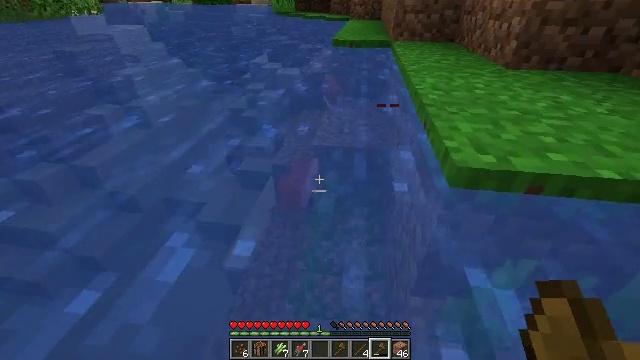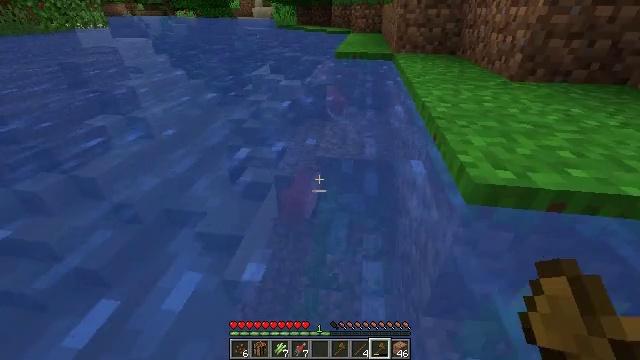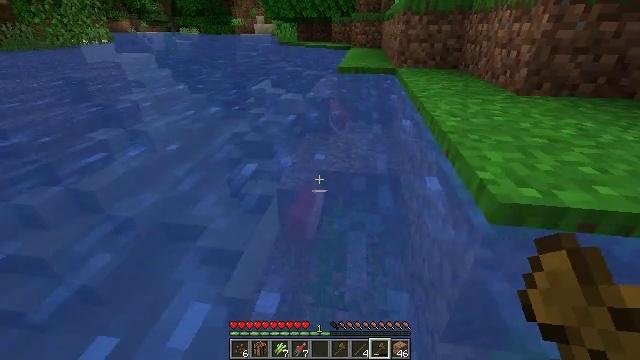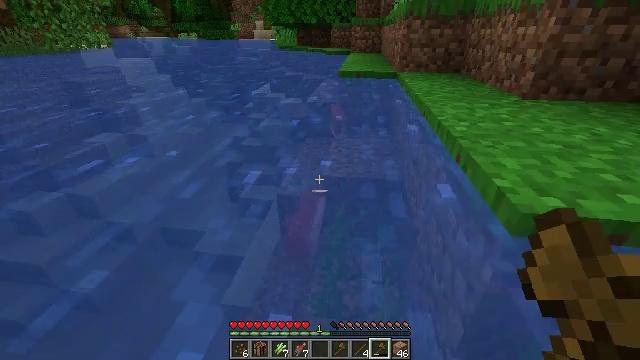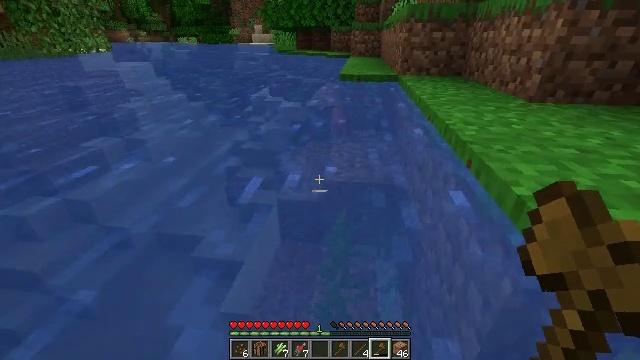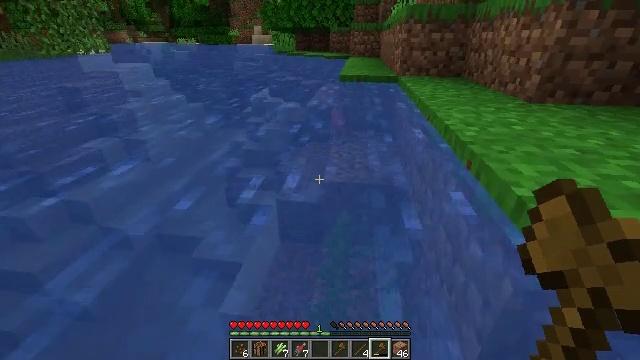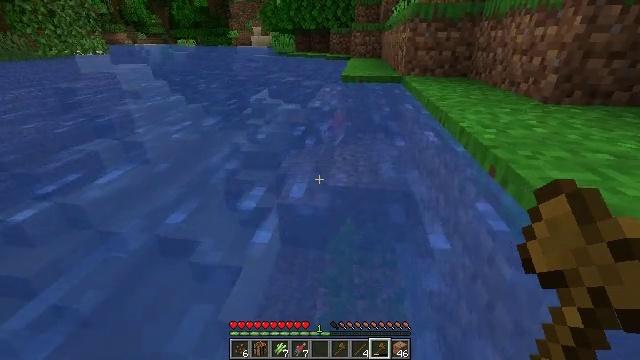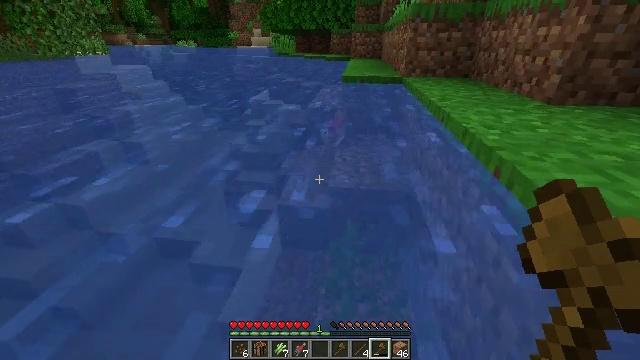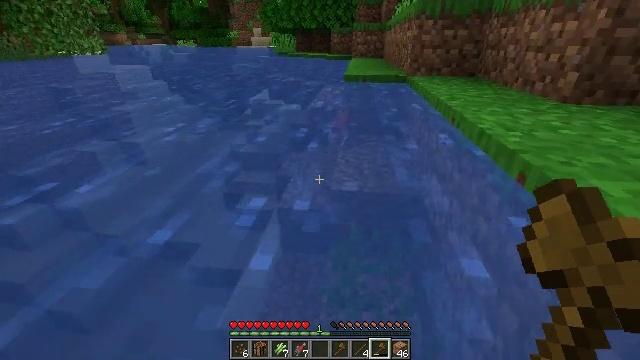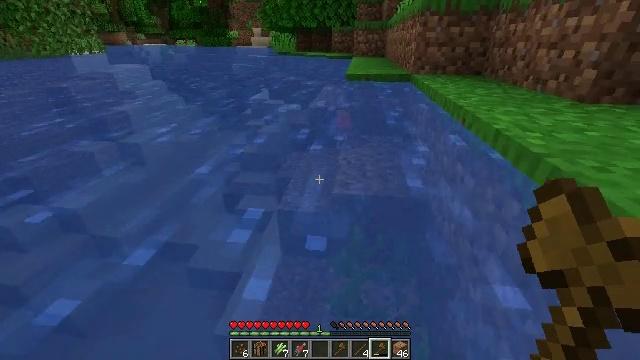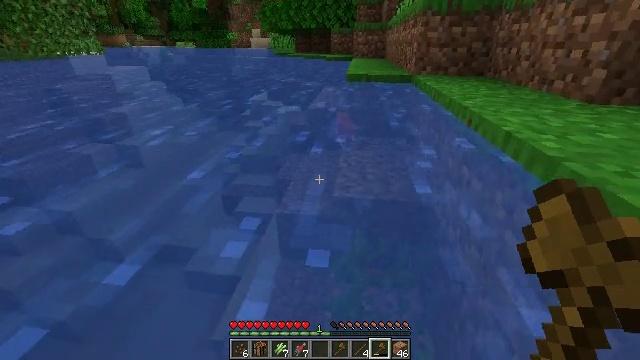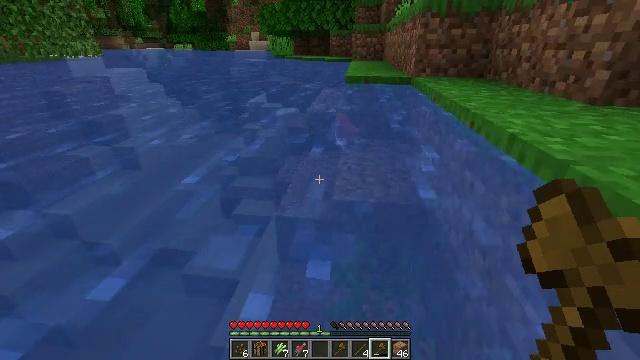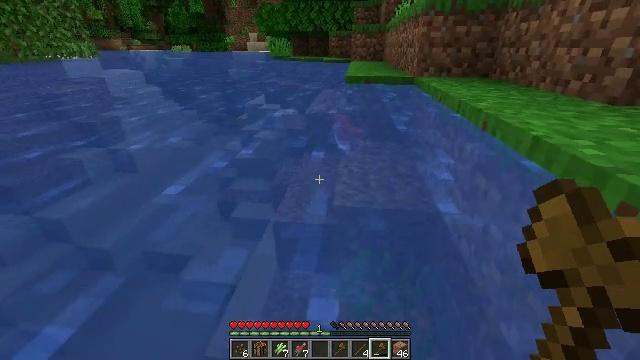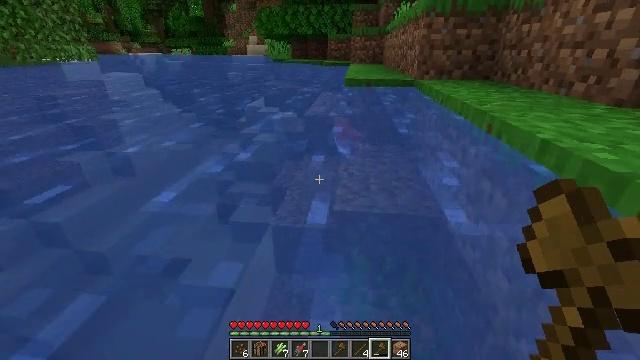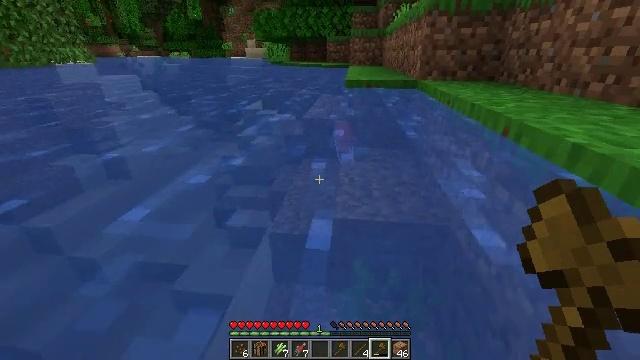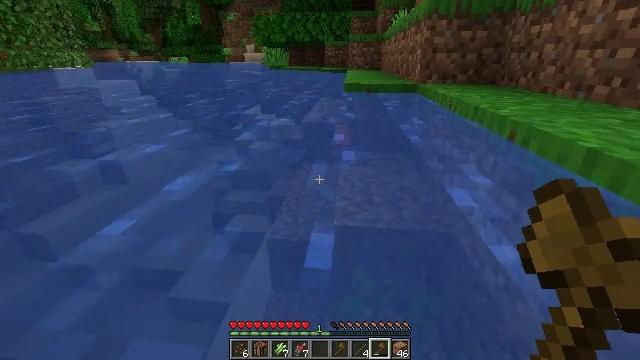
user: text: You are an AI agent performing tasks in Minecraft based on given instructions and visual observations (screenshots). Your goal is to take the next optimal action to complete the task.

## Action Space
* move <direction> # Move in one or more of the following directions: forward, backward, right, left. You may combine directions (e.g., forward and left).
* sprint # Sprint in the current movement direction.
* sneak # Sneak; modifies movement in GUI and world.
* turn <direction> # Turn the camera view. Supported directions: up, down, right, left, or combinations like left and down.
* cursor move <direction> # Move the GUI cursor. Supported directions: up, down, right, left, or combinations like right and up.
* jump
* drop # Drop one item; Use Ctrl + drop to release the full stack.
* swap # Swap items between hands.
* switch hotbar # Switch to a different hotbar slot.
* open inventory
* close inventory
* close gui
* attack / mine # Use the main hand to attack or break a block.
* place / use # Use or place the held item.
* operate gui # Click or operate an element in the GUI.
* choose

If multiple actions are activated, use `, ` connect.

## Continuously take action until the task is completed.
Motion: motion action
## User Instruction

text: Kill the salmon.
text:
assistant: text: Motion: move forward and move left, turn up
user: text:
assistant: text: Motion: move forward and move left, turn up
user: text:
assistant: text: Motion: move forward
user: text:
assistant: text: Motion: move forward
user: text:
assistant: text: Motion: move forward
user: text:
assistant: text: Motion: move forward
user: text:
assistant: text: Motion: move forward
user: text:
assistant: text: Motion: move forward
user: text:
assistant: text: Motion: move forward
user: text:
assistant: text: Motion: move forward
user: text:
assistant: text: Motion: move forward
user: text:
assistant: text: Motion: move forward
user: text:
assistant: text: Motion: move forward
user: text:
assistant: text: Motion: move forward
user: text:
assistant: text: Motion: move forward
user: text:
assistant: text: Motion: move forward, turn up
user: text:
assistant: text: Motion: move forward, turn up
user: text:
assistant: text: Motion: move forward, turn right and up
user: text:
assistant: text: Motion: move forward, turn right and up
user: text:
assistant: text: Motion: move forward, turn right and up
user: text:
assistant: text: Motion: move forward
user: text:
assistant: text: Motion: move forward
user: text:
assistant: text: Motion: move forward, jump
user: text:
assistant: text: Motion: move forward, jump
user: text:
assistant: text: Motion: move forward, jump
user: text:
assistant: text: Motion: move forward, jump
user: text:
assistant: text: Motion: move forward, turn left, jump
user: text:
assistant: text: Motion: move forward, turn left, jump
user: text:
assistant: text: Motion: move forward, turn down, jump
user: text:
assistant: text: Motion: move forward, turn down, jump